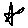
Label: star